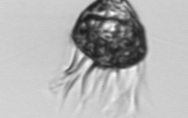
Label: Ciliophora